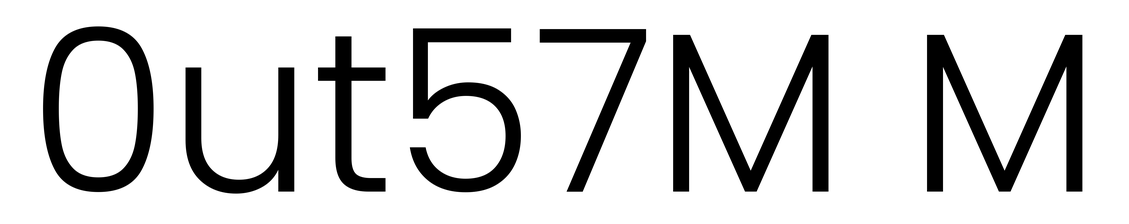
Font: Poppins-Light